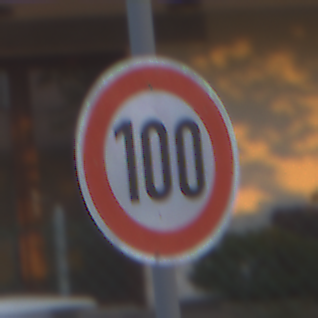
Verkehrszeichen: Geschwindigkeit100
Umgebung: Outdoor, Urban
Tageszeit: SunriseSunset
Wetter: Clear
Licht: Natural
Jahreszeit: NotSpecified
Kontrast: LowContrast